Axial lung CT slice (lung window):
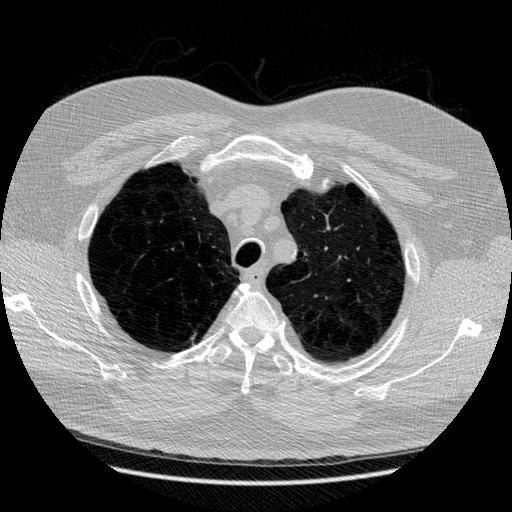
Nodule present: no